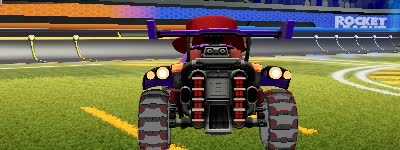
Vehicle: octane